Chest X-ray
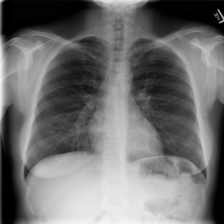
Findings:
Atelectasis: negative
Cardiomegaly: negative
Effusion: negative
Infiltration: negative
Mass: negative
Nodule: negative
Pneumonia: negative
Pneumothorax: negative
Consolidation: negative
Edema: negative
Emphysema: negative
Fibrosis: negative
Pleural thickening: negative
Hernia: negative